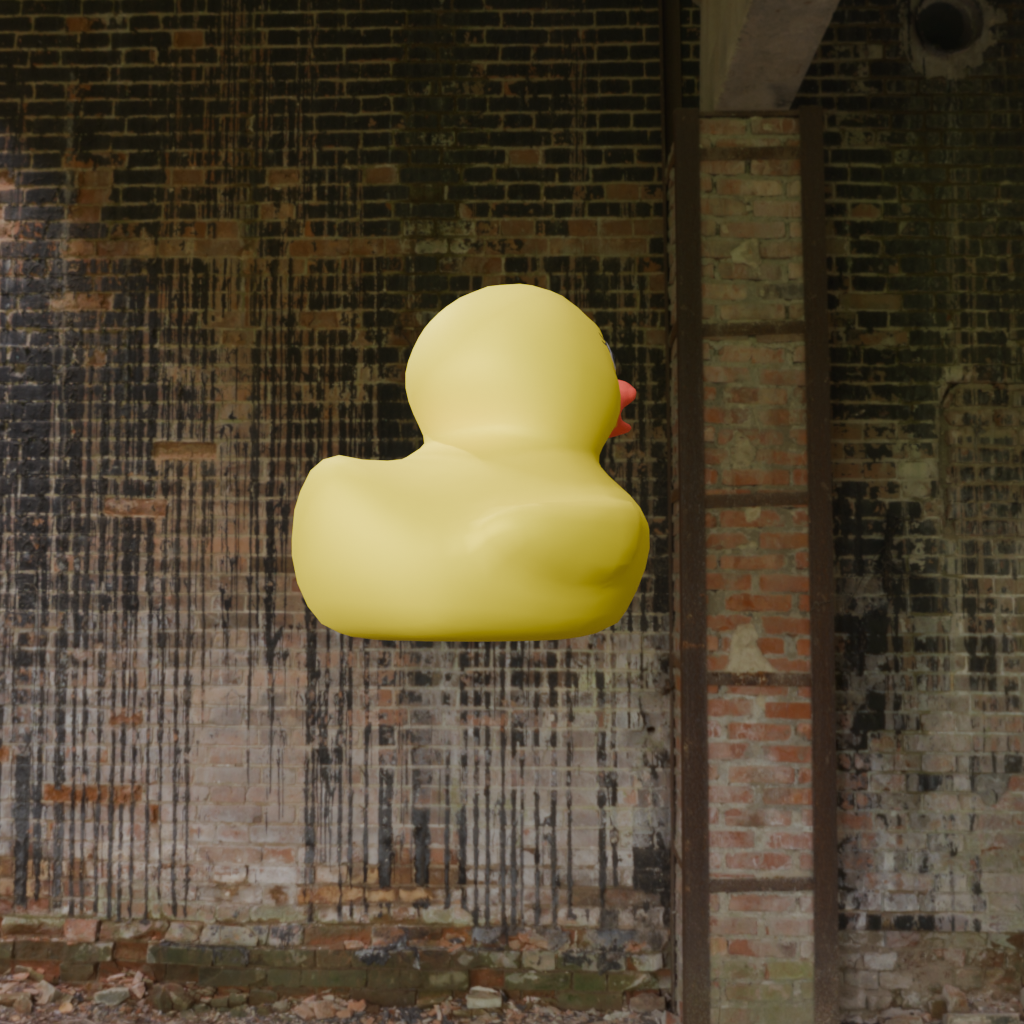
an image of a yellow rubber duck seen from <back_right> in an interior of an abandoned industrial building.